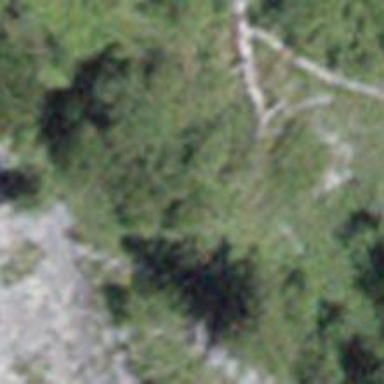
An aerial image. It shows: Forest area.